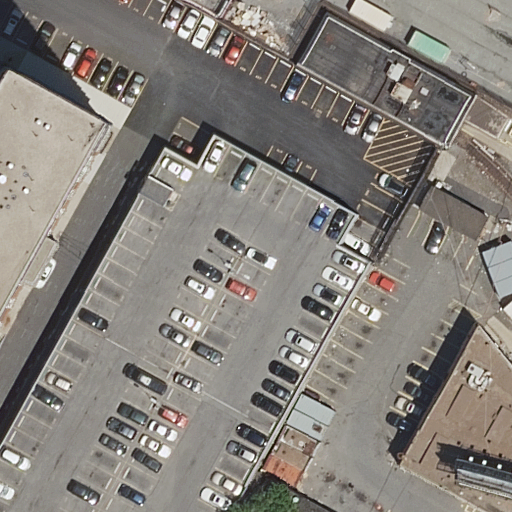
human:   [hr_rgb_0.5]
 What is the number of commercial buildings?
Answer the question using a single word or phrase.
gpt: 0

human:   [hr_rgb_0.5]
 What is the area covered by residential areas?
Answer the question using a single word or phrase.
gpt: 10264m2

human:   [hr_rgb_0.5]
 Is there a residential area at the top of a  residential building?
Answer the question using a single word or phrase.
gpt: no

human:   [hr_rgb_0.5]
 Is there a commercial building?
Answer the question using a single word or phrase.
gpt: no

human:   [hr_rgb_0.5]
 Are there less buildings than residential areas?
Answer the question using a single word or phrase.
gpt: no

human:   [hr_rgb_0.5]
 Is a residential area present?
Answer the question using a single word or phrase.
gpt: yes

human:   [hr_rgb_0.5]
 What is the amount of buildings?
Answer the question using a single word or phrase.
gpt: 8

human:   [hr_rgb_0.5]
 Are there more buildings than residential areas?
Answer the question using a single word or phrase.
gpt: yes

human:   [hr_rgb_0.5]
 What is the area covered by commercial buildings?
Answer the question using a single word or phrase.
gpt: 0m2

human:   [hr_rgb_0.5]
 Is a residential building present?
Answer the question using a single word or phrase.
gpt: yes

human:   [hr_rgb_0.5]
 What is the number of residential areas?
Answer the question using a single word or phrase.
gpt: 1

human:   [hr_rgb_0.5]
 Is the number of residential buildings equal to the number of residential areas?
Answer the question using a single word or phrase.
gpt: no

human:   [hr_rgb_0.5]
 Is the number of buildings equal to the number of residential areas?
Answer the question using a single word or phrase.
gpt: no

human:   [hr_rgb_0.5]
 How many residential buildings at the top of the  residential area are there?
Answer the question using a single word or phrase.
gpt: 3

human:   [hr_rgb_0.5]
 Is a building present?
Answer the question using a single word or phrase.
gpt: yes

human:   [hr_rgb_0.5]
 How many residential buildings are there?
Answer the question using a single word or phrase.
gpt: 8

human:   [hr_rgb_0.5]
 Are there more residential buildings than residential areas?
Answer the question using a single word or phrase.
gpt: yes

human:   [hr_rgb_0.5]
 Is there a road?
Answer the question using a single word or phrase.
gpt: no

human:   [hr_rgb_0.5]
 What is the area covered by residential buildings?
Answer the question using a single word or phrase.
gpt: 6777m2

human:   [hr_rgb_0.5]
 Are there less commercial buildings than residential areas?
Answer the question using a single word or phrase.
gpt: yes

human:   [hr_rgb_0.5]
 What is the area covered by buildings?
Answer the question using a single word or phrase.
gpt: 6777m2

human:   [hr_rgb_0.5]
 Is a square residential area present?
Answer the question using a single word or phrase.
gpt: no

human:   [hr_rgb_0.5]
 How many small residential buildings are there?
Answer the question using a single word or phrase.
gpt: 4

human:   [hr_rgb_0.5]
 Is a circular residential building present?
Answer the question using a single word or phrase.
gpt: no

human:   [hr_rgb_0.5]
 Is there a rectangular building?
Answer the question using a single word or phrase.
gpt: yes

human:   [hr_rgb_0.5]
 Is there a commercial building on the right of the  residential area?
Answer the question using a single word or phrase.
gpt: no

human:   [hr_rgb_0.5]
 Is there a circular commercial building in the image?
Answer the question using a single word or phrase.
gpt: no

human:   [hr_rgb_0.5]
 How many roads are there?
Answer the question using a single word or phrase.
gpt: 0

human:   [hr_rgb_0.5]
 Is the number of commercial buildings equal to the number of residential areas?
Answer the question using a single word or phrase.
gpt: no

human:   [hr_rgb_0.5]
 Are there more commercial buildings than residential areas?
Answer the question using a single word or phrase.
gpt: no

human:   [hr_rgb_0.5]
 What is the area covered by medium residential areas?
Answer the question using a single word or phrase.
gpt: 0m2

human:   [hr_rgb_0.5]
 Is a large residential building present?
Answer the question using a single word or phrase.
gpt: yes

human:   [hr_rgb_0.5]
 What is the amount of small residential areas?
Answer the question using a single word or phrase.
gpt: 0

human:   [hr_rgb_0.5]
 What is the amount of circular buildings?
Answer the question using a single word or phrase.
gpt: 0

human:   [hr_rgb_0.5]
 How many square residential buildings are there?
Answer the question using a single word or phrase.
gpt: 0

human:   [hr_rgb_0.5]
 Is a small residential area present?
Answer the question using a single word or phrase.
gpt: no

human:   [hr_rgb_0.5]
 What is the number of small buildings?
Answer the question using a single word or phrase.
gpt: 4

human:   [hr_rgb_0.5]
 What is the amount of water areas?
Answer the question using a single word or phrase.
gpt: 0

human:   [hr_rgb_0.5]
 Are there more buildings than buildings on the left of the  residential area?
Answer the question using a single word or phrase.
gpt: yes

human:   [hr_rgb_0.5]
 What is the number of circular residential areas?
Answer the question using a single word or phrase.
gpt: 0

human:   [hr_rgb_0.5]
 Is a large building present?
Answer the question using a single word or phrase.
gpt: yes

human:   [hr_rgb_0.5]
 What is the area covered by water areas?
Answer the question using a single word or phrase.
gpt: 0m2

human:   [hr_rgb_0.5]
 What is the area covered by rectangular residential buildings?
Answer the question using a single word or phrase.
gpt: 6350m2

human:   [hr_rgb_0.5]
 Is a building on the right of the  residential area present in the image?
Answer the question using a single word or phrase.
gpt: yes

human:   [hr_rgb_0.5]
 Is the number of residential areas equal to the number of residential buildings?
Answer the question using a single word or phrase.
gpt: no

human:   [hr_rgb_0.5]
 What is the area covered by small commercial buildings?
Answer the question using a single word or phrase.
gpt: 0m2

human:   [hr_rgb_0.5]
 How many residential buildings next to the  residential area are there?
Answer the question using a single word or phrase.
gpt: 8

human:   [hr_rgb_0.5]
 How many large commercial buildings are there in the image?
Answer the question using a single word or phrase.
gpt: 0

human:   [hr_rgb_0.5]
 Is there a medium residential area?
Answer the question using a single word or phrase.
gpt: no

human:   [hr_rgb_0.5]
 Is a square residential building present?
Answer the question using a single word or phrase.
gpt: no

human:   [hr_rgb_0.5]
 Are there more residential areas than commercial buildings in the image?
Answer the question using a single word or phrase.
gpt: yes

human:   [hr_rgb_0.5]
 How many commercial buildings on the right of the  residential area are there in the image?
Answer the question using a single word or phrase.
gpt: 0

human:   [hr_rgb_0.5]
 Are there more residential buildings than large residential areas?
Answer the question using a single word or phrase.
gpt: yes

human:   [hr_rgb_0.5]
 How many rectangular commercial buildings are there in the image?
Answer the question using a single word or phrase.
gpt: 0

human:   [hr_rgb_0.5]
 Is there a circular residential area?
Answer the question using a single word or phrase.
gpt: no

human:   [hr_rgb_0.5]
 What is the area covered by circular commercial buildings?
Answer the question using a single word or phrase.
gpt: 0m2

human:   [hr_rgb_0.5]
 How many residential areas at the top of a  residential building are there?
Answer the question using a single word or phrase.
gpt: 0

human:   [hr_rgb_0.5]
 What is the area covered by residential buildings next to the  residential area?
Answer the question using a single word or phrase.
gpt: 6777m2

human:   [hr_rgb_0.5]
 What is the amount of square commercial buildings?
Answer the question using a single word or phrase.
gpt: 0

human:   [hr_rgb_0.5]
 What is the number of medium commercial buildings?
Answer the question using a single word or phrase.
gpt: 0

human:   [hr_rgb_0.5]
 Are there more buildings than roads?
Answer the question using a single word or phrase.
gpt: yes

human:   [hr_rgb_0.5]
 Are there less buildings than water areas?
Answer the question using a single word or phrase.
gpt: no

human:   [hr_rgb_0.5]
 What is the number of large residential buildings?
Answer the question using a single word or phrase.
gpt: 3

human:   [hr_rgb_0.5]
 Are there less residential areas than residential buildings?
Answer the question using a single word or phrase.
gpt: yes